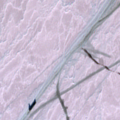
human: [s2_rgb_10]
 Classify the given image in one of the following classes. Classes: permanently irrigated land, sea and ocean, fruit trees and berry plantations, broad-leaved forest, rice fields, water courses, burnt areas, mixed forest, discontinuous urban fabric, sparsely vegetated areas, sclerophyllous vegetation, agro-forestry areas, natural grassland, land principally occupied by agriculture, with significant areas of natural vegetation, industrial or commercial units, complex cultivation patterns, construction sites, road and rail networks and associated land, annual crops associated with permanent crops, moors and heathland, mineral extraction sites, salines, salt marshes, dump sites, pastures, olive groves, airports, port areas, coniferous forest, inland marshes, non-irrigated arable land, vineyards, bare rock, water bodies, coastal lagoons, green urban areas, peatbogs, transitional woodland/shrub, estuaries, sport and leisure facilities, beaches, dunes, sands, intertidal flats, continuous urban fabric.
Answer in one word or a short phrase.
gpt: sea and ocean